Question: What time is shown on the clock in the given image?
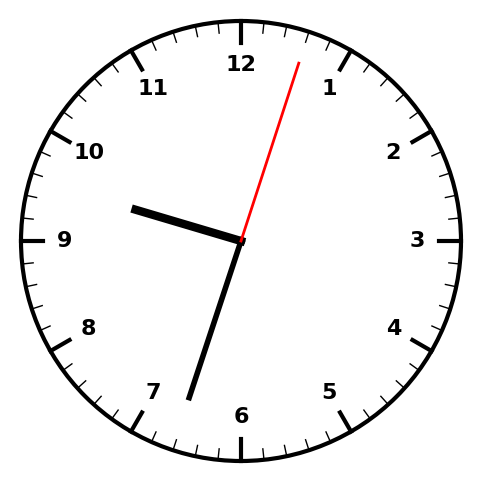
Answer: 09:33:03